Interaction volume radius: 5 \u00c5
Interaction volume height: 10 \u00c5
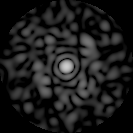
Disorder parameter: 0.8152